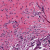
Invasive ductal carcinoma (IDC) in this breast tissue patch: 0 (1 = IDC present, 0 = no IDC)